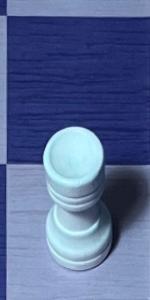
Label: Rook_White